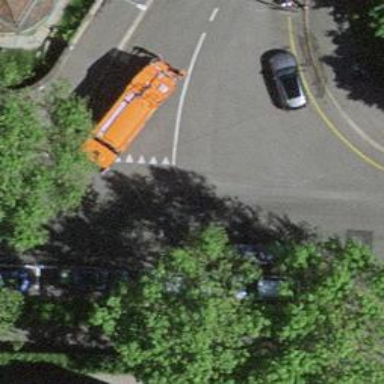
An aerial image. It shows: Road with "give way" sign.